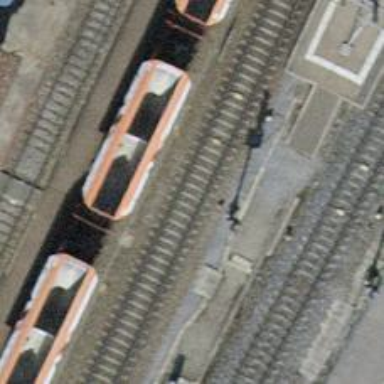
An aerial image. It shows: Single-track electrified railway with contact line.